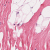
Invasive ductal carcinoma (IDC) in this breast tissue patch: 0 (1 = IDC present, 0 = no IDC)